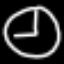
Label: clock